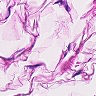
Metastatic tissue present: no